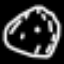
Label: clock